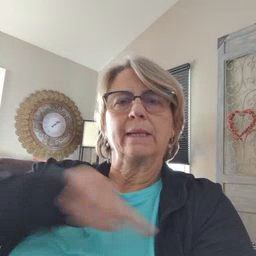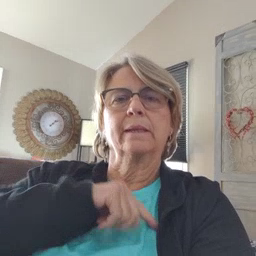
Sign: weus